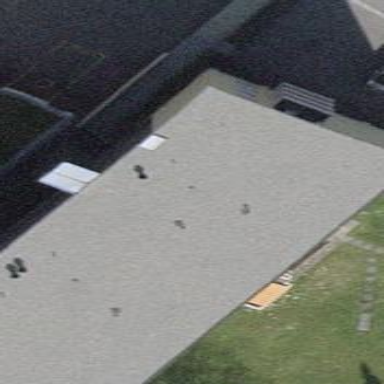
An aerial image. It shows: Building with flat roof.